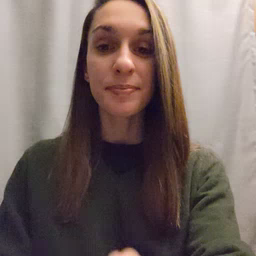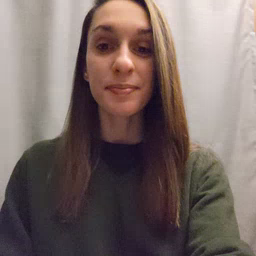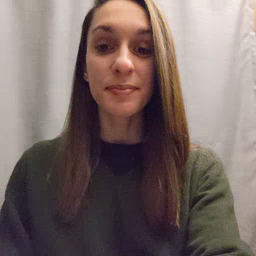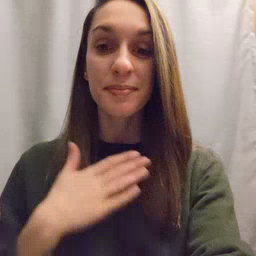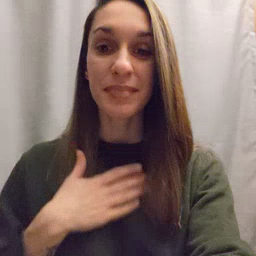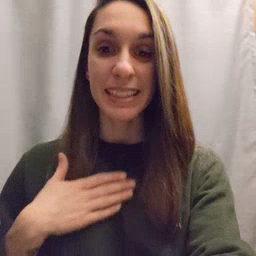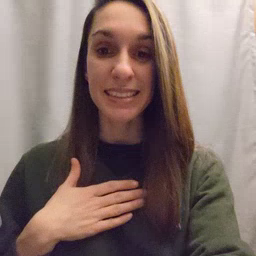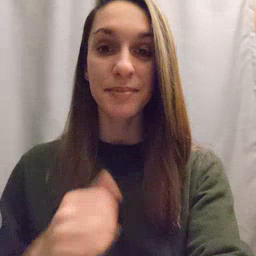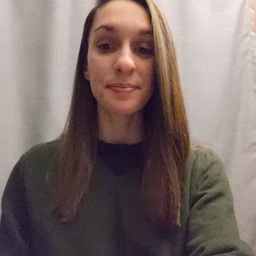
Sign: please